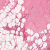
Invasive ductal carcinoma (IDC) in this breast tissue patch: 0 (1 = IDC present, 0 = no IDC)